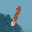
Label: 1